Interaction volume radius: 10 \u00c5
Interaction volume height: 10 \u00c5
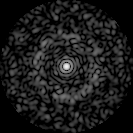
Disorder parameter: 0.8696